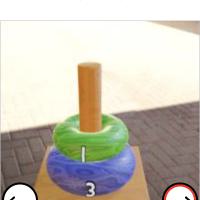
Task: sum
Answer: 4